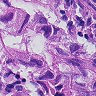
Metastatic tissue present: yes